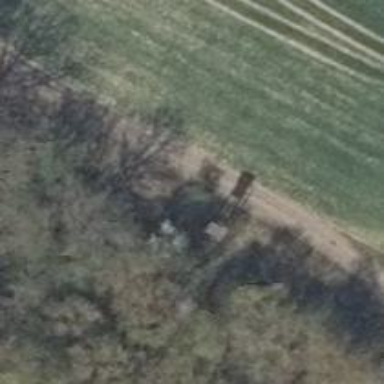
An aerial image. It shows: Hunting stand.